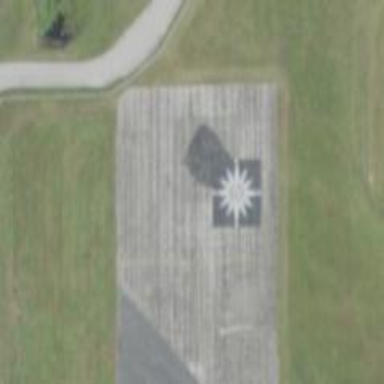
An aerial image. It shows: Compass rose at the airport.